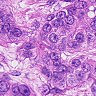
Metastatic tissue present: yes